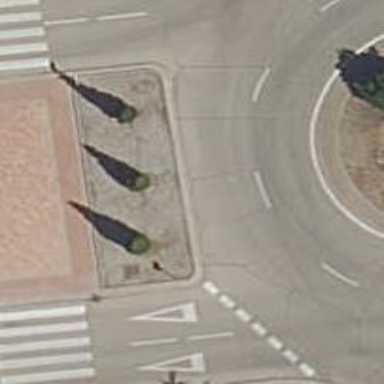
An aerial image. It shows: Residential road with roundabout.